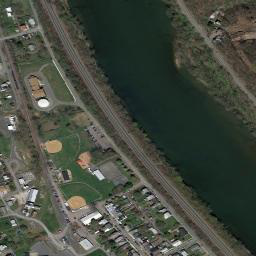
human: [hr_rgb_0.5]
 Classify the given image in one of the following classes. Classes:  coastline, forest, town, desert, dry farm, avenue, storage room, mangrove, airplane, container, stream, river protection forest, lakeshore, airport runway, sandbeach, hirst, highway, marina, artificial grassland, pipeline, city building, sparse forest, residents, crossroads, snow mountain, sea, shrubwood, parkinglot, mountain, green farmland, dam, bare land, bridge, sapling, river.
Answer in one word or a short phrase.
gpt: river